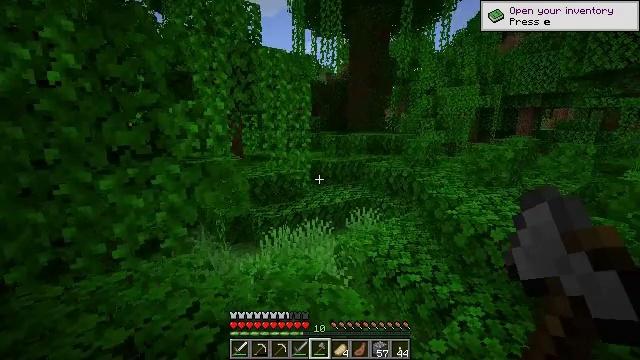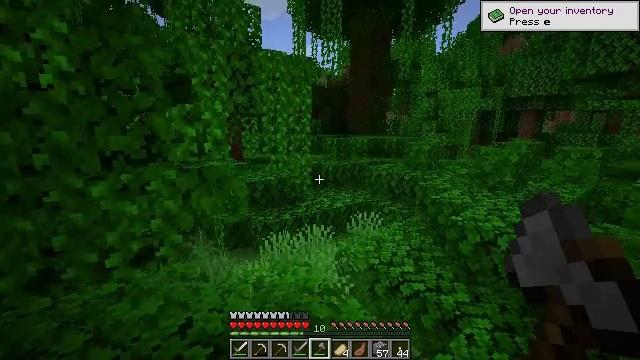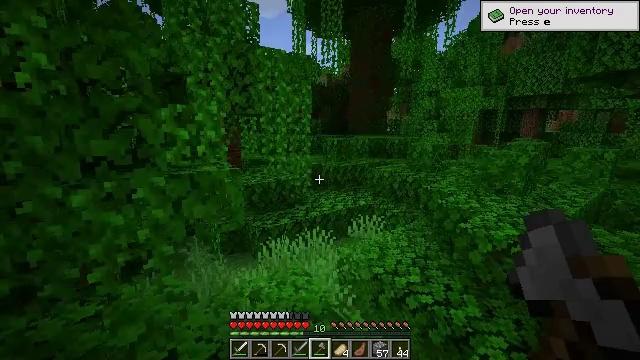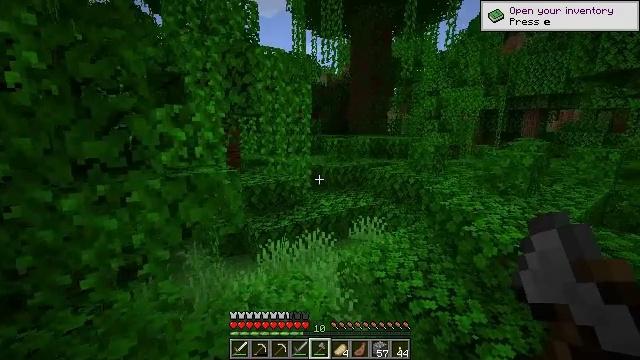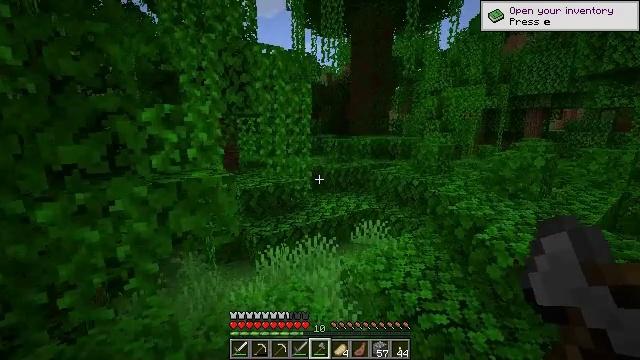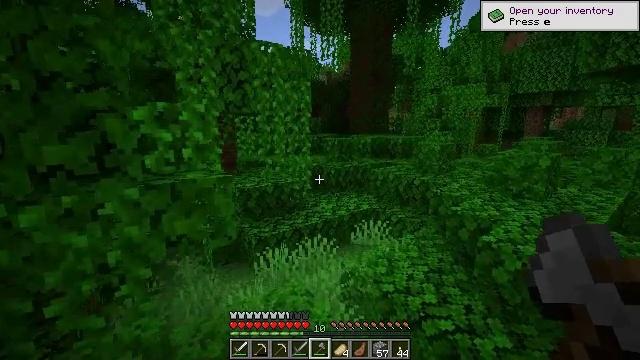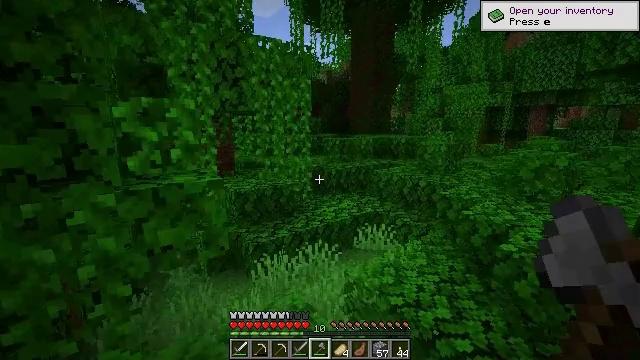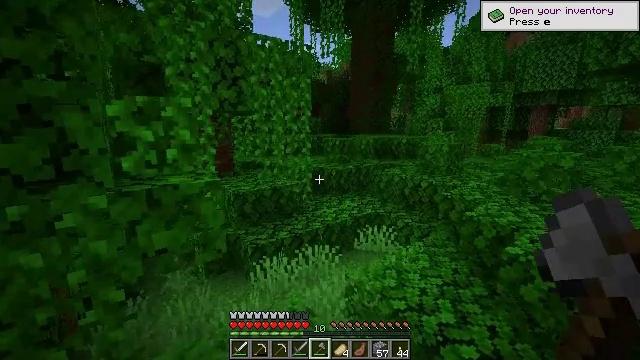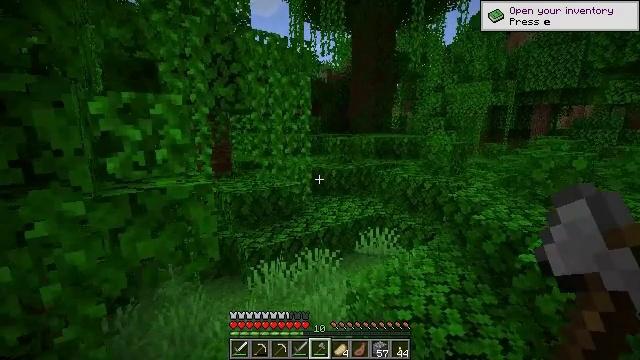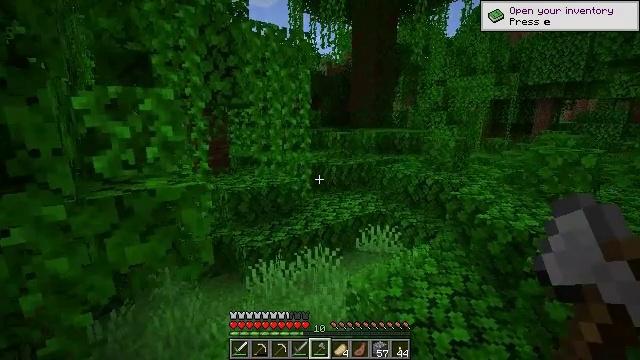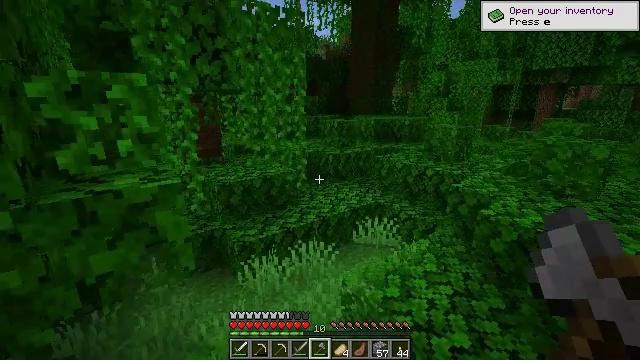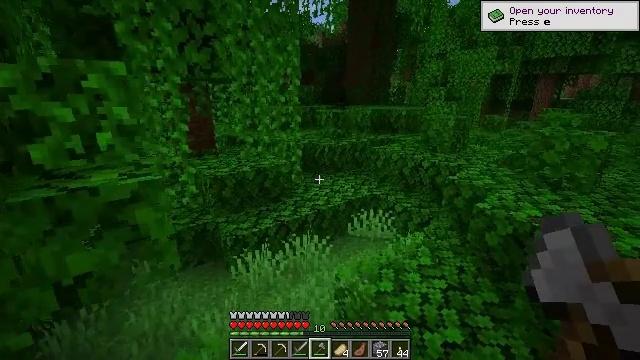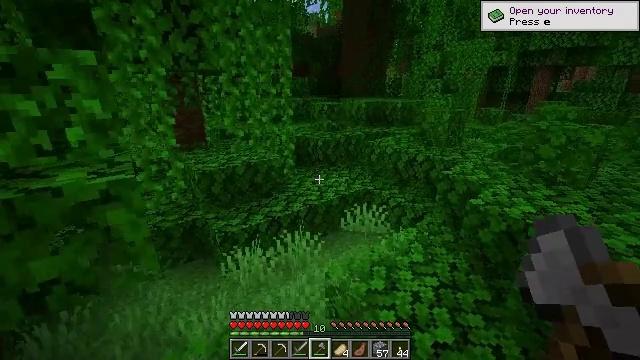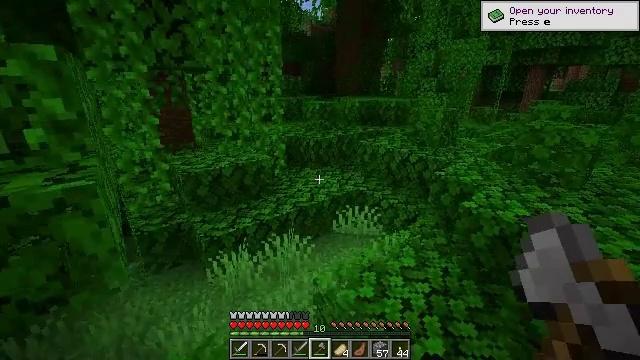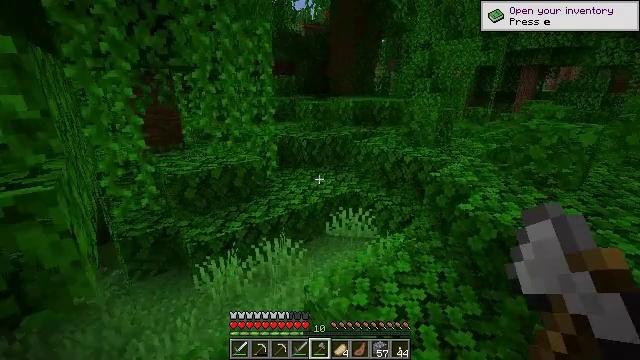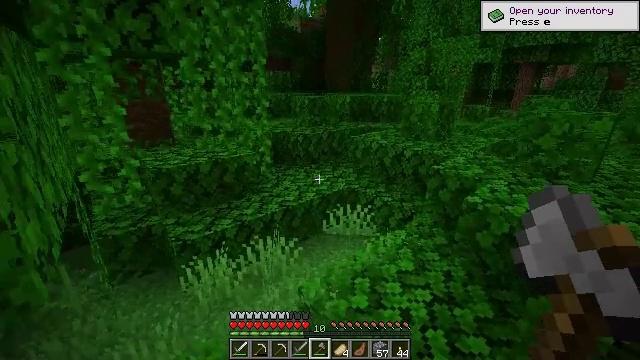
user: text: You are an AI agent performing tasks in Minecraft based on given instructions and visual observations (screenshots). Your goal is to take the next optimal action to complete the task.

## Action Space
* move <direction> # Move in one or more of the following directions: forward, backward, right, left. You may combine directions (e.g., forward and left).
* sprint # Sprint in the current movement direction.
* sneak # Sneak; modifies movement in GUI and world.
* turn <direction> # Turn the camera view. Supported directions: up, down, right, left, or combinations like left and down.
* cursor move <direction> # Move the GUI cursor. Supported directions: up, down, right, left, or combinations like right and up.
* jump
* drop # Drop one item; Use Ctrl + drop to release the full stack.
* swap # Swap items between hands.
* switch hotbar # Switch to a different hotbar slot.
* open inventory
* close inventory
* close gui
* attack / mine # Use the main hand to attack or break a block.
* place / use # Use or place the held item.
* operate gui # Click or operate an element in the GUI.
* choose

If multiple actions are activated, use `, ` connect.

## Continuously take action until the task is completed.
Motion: motion action
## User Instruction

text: Break the grass block.
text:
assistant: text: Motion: move forward
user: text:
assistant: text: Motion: move forward
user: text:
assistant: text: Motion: move forward
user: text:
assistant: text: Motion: move forward
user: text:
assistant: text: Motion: move forward
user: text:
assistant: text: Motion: move forward
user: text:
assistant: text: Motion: move forward
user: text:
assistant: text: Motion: move forward
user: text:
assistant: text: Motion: move forward, turn down
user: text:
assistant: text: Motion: move forward and move right, turn down
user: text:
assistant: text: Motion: move forward and move right, turn down
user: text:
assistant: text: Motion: move forward and move right, turn down
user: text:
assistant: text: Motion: move forward
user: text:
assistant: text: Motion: move forward, turn right
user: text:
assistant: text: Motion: move forward, sneak
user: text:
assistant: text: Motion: move forward, sneak
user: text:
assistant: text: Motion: move forward, sneak
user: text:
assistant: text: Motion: move forward, sneak
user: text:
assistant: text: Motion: move forward, sneak
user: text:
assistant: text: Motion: move forward, sneak, turn right, jump
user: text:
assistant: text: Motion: move forward, sneak, jump
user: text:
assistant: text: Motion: move forward, sneak, jump
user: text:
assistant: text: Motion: move forward, sneak, jump
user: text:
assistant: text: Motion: move forward, sneak
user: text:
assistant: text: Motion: move forward, sneak
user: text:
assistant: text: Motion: move forward, sneak
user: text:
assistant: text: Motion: move forward, sneak
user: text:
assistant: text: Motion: move forward, sneak
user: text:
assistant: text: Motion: move forward, sneak
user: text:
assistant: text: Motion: move forward, sneak